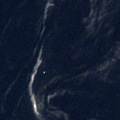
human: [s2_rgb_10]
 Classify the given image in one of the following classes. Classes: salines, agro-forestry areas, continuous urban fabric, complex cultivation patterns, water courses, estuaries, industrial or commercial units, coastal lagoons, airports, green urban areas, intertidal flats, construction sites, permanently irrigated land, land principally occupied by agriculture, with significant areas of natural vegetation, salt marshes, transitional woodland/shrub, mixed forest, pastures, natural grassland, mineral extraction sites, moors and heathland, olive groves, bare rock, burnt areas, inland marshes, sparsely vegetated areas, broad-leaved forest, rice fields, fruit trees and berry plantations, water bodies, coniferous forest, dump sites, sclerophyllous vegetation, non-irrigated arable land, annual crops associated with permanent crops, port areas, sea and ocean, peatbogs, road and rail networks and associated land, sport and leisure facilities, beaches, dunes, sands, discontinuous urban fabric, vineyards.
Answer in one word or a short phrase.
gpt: water bodies